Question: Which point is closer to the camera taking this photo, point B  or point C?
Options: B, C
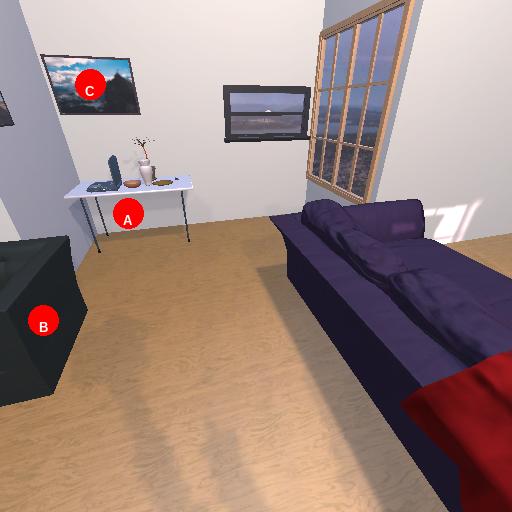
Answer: B